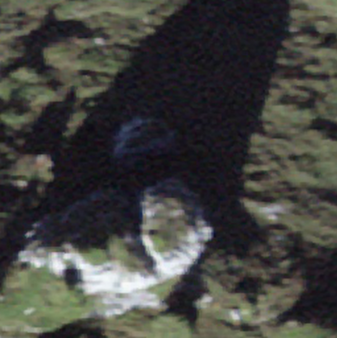
Label: bouldering_area